Question: I would like to to dynamically toggle the state of a Zurb Foundation Switch control using javascript.
This is a default Zurb Fondation Switch:
'''
<!-- Default switch -->
<div class="switch">
<input id="d" name="switch-d" type="radio" checked>
<label for="d" onclick="">Off</label>
<input id="d1" name="switch-d" type="radio">
<label for="d1" onclick="">On</label>
<span></span>
</div>
'''
Demo <URL>, I believe.
When I tried to change the state of the switch using jquery:
'''
$('#d1').attr('checked','checked'); $('#d').removeAttr('checked'); // Switch ON
$('#d').attr('checked','checked'); $('#d1').removeAttr('checked'); // Switch OFF
'''
it worked in Firefox but not in Chrome. In Chrome [v25 on OSX10.8.3], the first command - Switch ON - is successful but when I try to use '$('#d').attr('checked','checked'); $('#d1').removeAttr('checked');' then it looks like the CSS is not correctly picking up the element as being checked and the display balks - see how the last Switch in the image below is not displaying the properly.

You can test these commands on the <URL> of the Zurb Foundation documentation; 'd' refers to the forth and largest switch you see in the list at the top of the page.
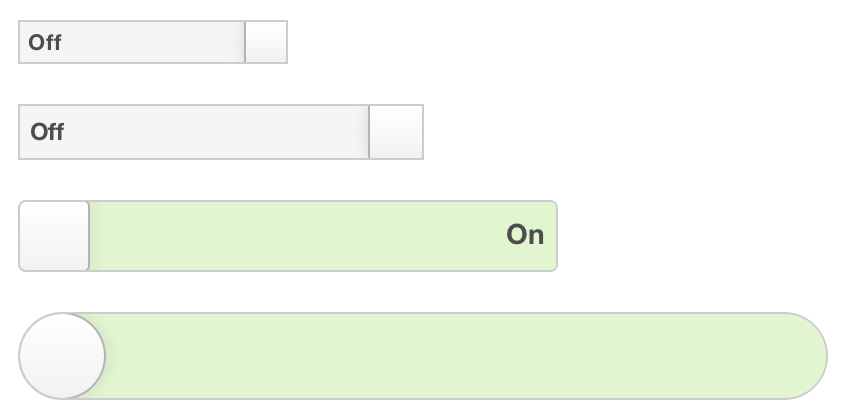
Answer: You can directly call the click function on the element.
'''
$("#d1").click(); // Switch ON
'''
The issue you will have is that the ID of the element changes so it will be slightly more tricky, you can use smarter selectors to get to the element.
Once the elements state has changed you will note that the ID has changed to:
'''
$("#d").click(); // Switch OFF
'''
This will now toggle you back into an off state.
Cheers Oliver.